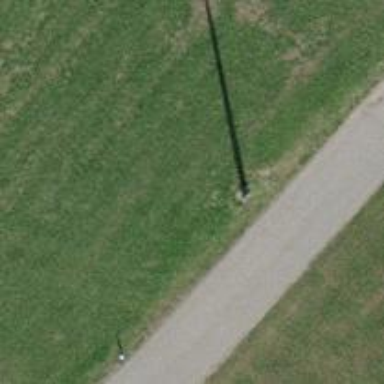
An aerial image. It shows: Power pole.